Question: What is the commonly accepted way so an admin can set panels/widgets positions (i.e. from the image below, set "Data Finder" to sit on "top left") ?
In other words, the customer/admin would like to be able to configure the widgets/panels positions at startup (and users see that by default), maybe using a JSON configuration file that is easy to edit?
I am using YUI 2.7, but other frameworks solutions are welcomed.

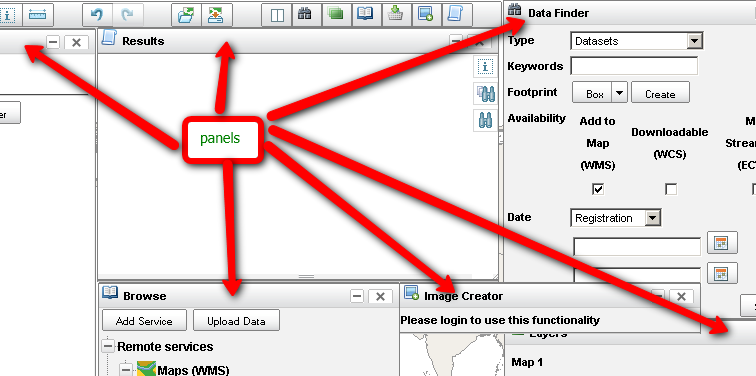
Answer: portoalet,
Using YUI 2, I'd base the project on the Layout Control and -- as you say -- have an admin page where the admin can set her preference. If you're not using progressive enhancement, a JSON config file would allow you to write a handler that sets up the layout according to the user's preferences.
You might also want to look at the portal example for other ideas about building full-page apps in YUI 2:
<URL>
Regards,
Eric